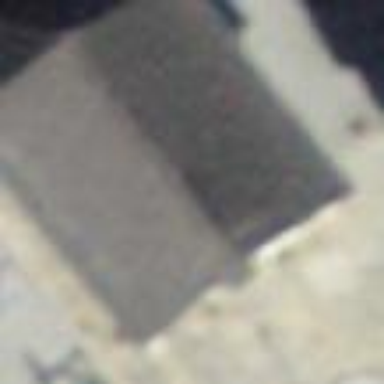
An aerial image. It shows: Chapel that serves as place of worship.